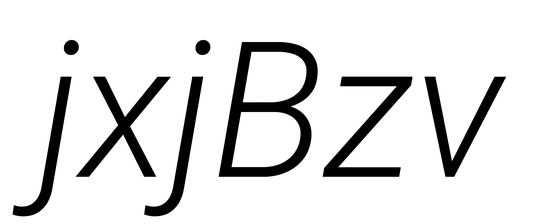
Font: Roboto-Italic_Light_Italic